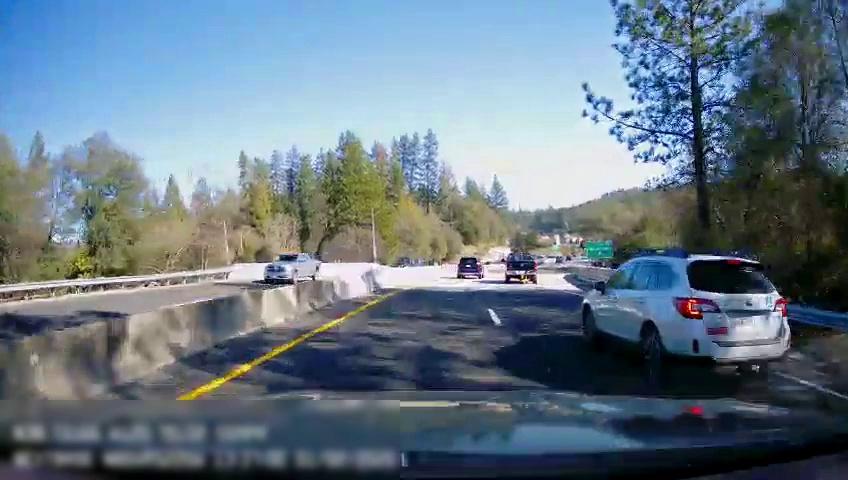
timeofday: Day
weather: Sunny
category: Drivable Space
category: Drivable Space
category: Vehicles | SUV
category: Vehicles | SUV
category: Vehicles | Truck
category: Vehicles | Truck
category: Lanes | Current Lane
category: Lanes | Current Lane
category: Lanes | Current Lane
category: Lanes | Opposite Lane
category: Traffic | Signs